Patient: sex M, age 71
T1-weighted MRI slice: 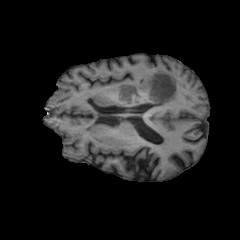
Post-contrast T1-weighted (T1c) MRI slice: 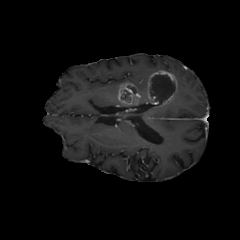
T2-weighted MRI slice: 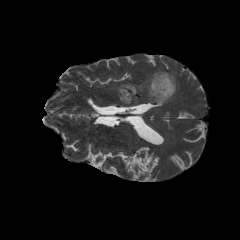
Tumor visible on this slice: yes
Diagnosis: Glioblastoma, IDH-wildtype
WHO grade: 4